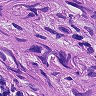
Metastatic tissue present: yes